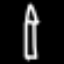
Label: pencil